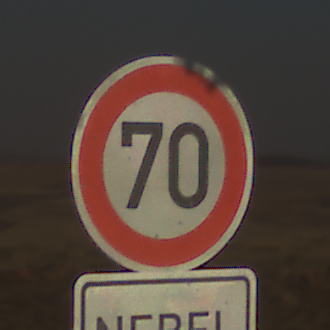
Verkehrszeichen: Geschwindigkeit70
Zusatzzeichen unten: HinweiseAufGefahrenDurchVerbaleAngabe10
Umgebung: Outdoor, Nature
Tageszeit: MorningAfternoon
Wetter: Clear
Licht: Natural
Jahreszeit: NotSpecified
Kontrast: HighContrast